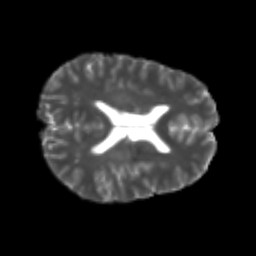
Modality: T2w
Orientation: axial
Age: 22
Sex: male
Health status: healthy
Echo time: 0.074 s